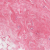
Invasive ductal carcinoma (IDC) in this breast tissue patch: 0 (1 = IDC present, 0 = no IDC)